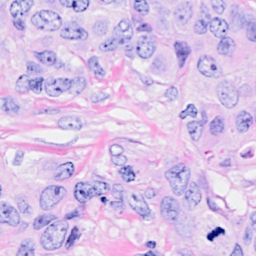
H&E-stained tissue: Breast